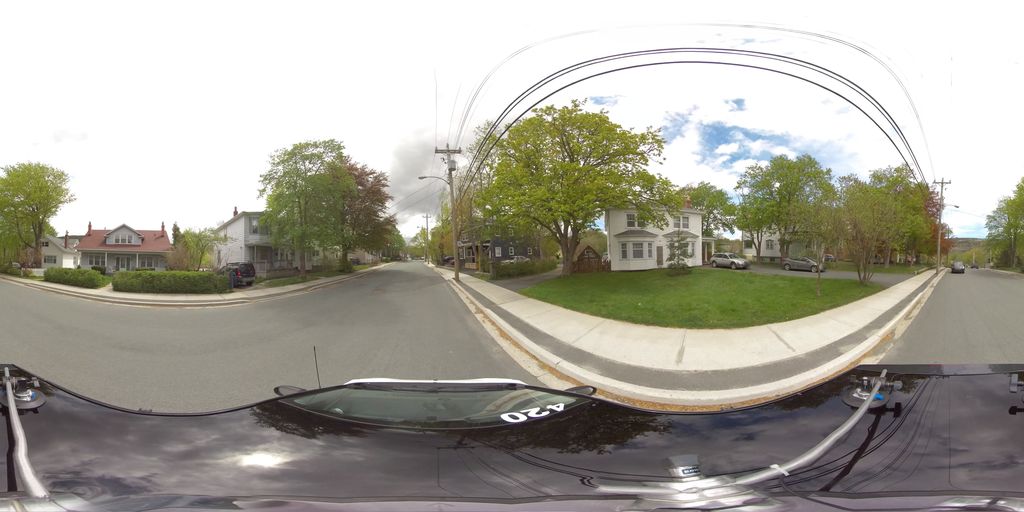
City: st_johns